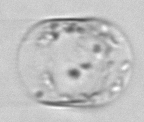
Label: Lauderia_annulata